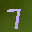
Label: 7